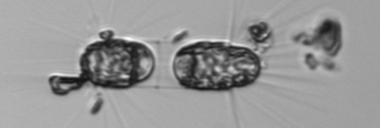
Label: Corethron_hystrix